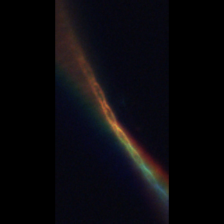
Taxon: Psuedo-nitzschia
Group: Diatoms